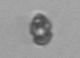
Label: Heterocapsa_rotundata